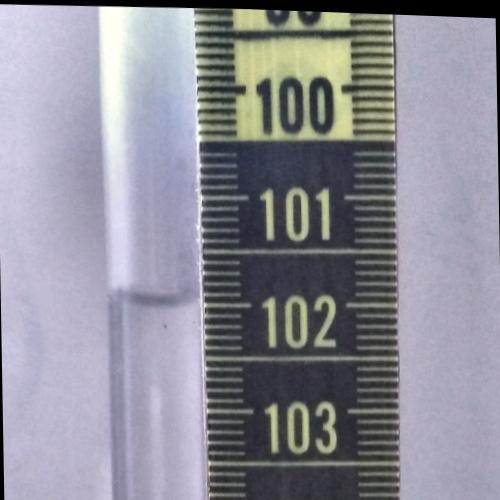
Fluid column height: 102.0 cm